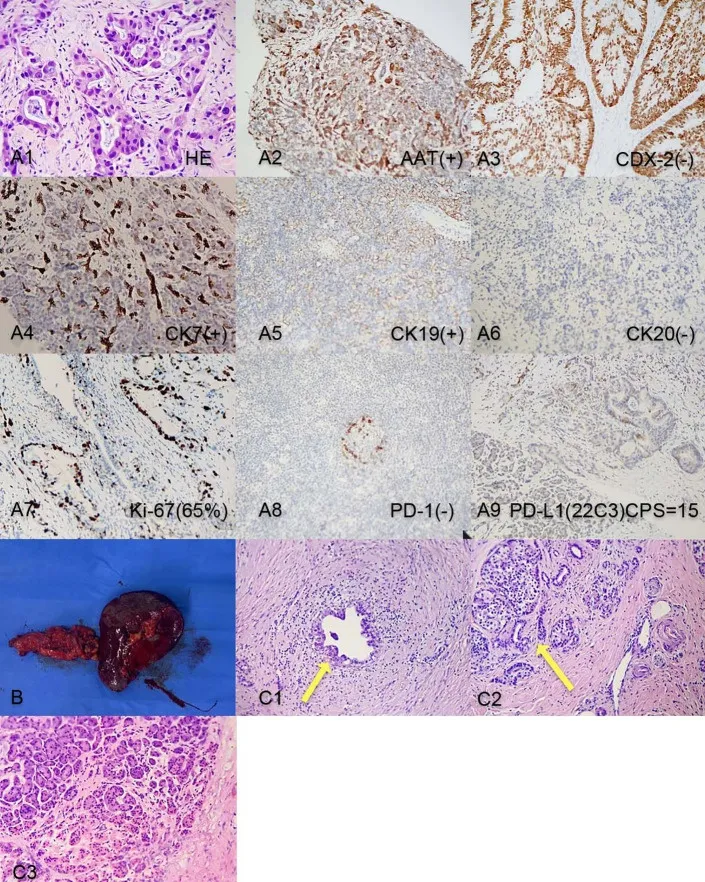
(A1-A9) Pancreatic tumor biopsy pathology results before chemotherapy. (B). Post-surgery tissue of the tail of the pancreas and spleen; (C1) Post-surgery pathology: Residual pancreatic ductal adenocarcinoma cells; (C2) Post-surgery pathology: Pancreatic islet cell hyperplasia and ductal dilation; (C3) Intraoperative pathology result: no obvious malignant cells on the cut end of the pancreas.
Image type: pathology (immunostaining)